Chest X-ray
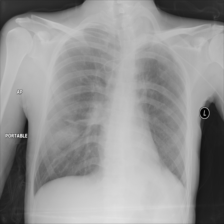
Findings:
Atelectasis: negative
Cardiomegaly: negative
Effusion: negative
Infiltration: positive
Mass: positive
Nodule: negative
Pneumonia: negative
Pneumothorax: negative
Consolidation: negative
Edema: negative
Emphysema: negative
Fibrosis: negative
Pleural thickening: negative
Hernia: negative